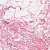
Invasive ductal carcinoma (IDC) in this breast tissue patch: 0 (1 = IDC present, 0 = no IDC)